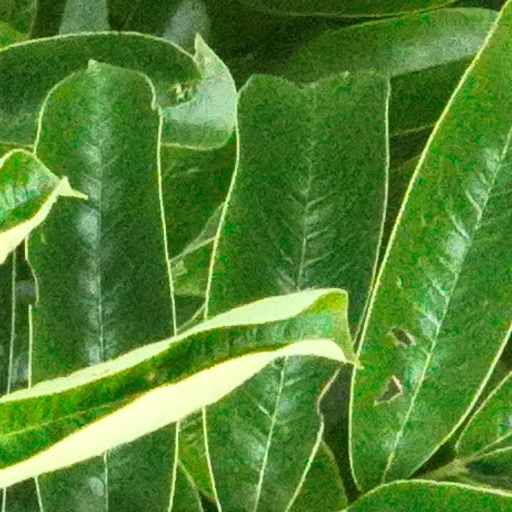
Species: Zanthoxylum ekmanii
GBIF accepted scientific name: Zanthoxylum ekmanii
Crown area (m\u00b2): 133.838